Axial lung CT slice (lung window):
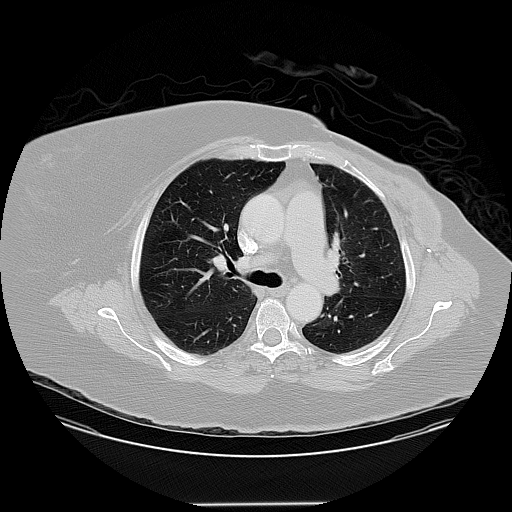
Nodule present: no